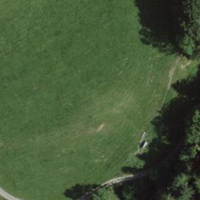
EUNIS habitat code: 52
Species observed at this site:
Lapsana communis
Vicia sepium